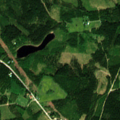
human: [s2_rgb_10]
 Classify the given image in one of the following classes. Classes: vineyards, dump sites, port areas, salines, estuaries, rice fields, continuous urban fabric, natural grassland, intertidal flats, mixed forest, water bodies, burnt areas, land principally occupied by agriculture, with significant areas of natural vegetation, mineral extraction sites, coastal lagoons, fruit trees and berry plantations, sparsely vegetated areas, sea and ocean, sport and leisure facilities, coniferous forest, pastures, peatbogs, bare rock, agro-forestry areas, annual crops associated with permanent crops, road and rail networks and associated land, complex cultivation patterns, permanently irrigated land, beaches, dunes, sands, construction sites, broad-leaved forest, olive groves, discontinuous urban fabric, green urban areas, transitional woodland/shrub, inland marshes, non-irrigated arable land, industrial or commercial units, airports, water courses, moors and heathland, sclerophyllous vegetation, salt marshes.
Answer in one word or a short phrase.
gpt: coniferous forest, mixed forest, transitional woodland/shrub